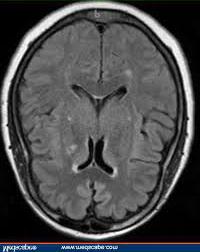
Label: notumor